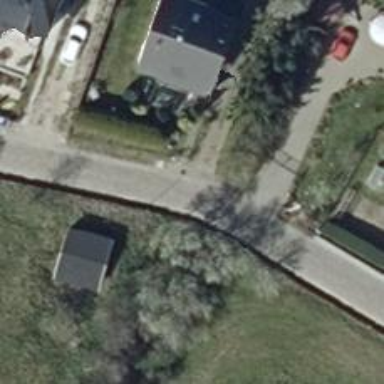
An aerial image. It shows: Residential road.